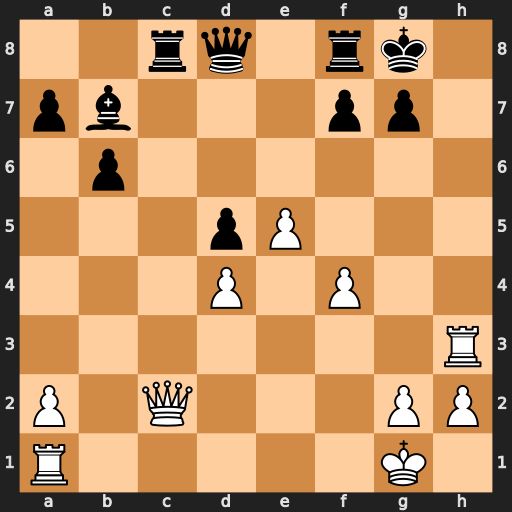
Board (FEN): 2rq1rk1/pb3pp1/1p6/3pP3/3P1P2/7R/P1Q3PP/R5K1
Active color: w
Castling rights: -
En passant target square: -
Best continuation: Qh7#